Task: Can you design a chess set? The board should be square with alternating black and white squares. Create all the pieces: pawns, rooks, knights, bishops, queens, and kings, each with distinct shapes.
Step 3829:
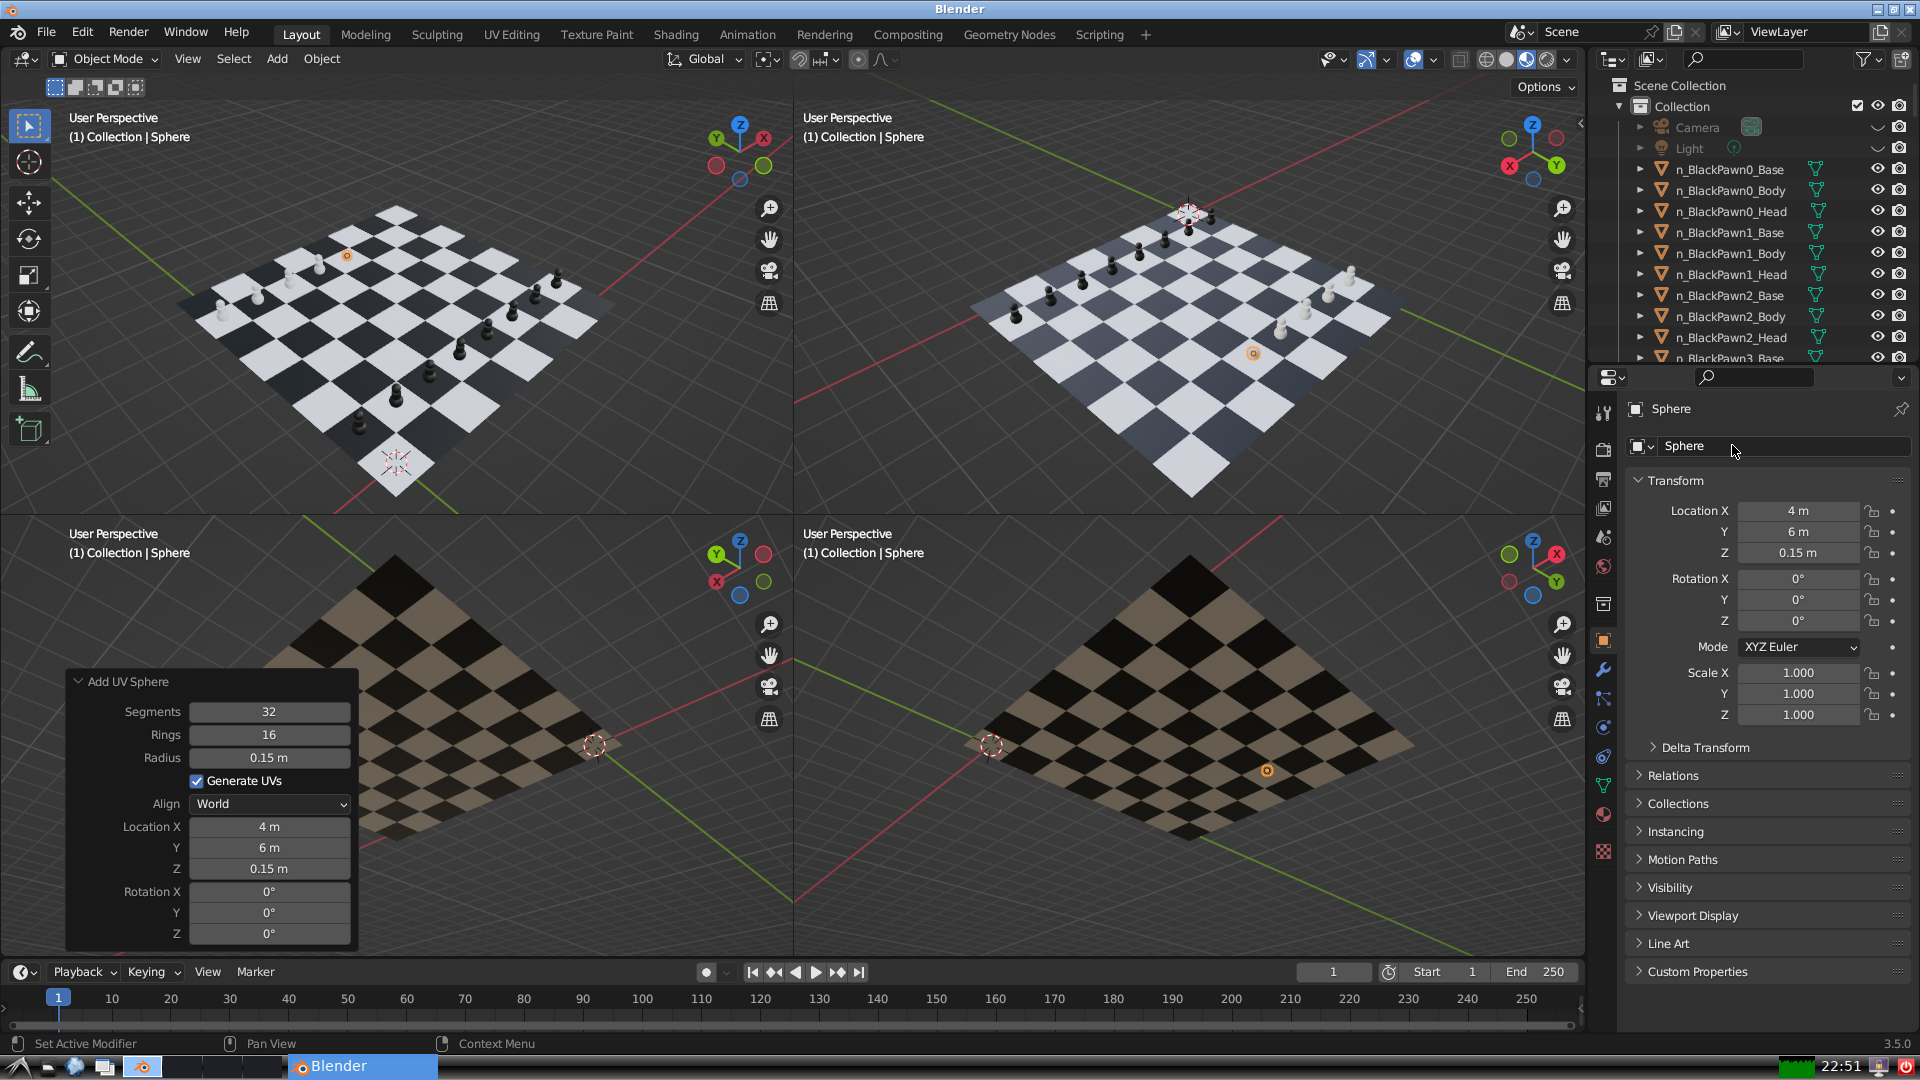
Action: click: no